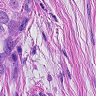
Metastatic tissue present: yes